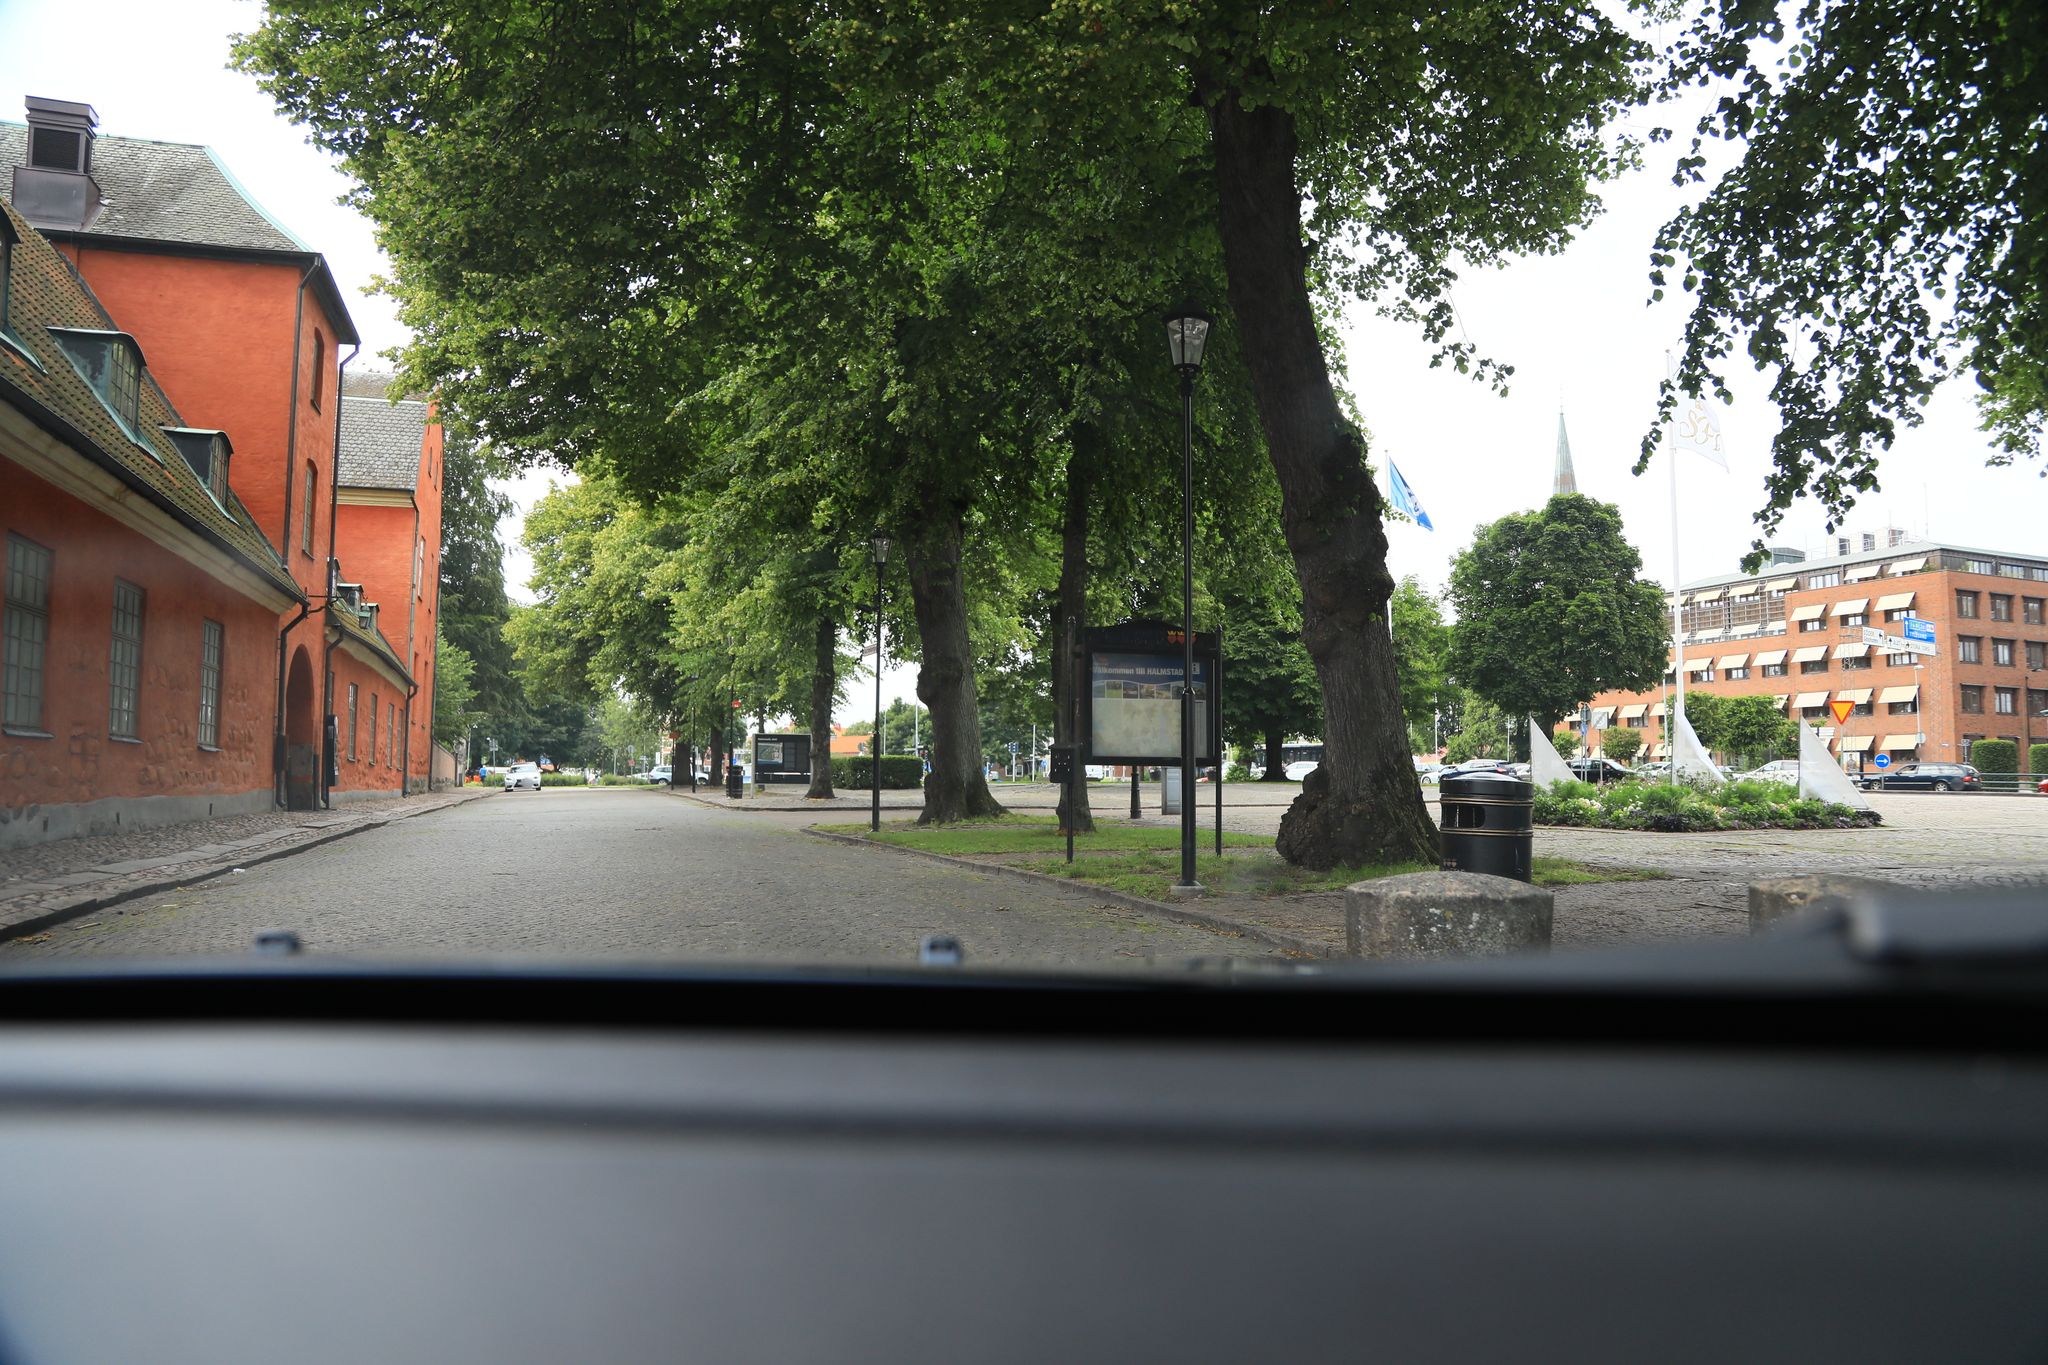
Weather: clear
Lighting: day
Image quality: good
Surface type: driving surface
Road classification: footway, residential, path
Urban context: dense urban cluster
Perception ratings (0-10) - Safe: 7.71, Lively: 8.87, Beautiful: 4.64, Boring: 7.61, Depressing: 3.74, Wealthy: 8.58